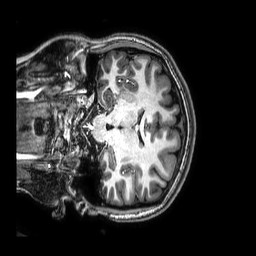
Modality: T1w
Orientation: coronal
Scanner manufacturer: philips
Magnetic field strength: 3 T
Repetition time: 0.008 s
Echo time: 0.003566 s